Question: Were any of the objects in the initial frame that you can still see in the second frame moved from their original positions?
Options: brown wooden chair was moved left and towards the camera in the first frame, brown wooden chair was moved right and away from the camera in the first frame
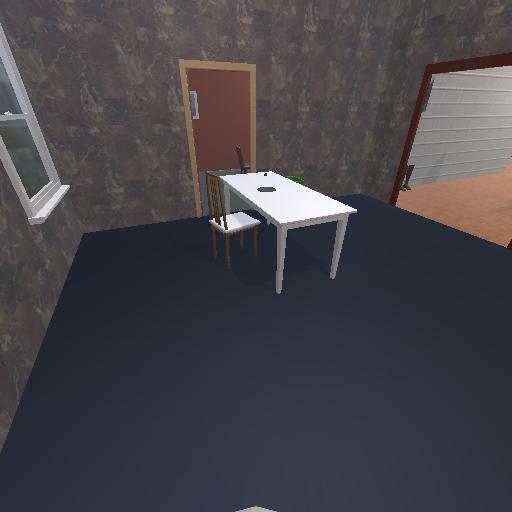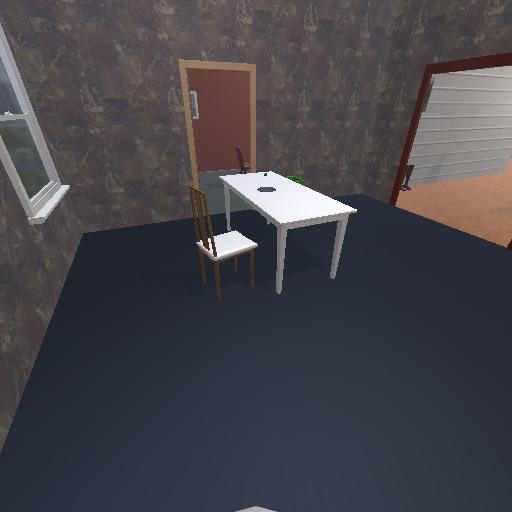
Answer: brown wooden chair was moved left and towards the camera in the first frame